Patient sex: F
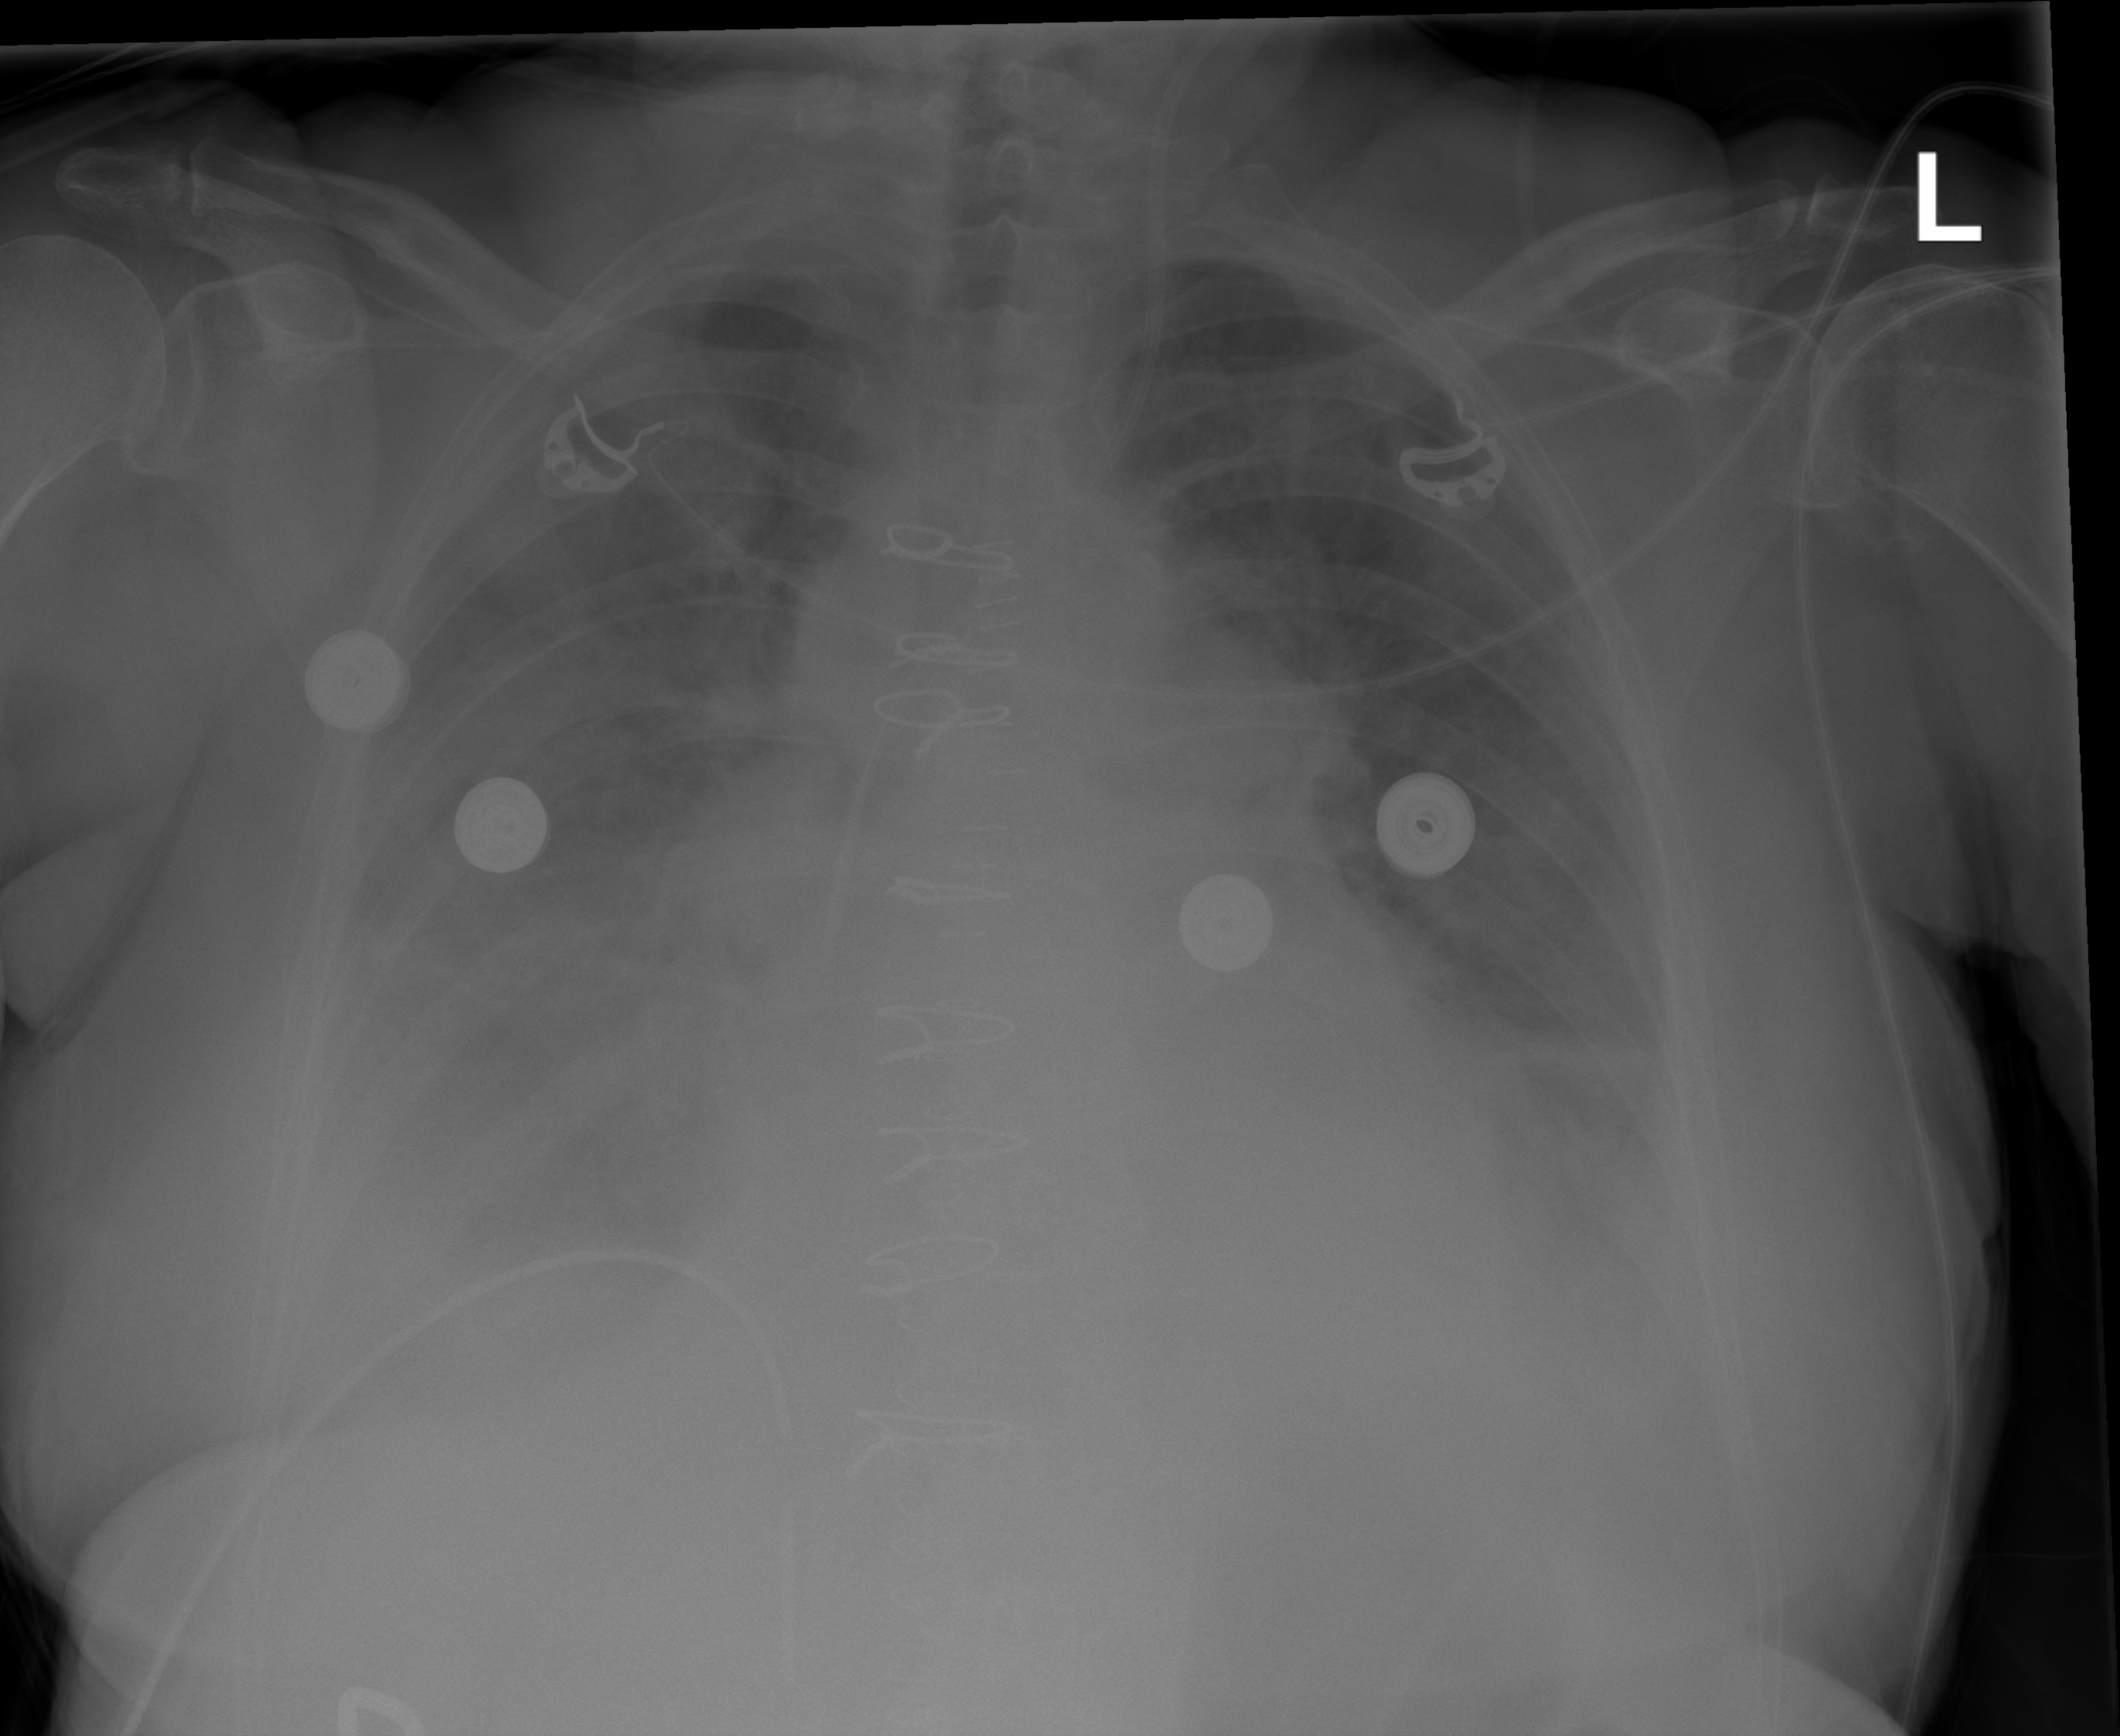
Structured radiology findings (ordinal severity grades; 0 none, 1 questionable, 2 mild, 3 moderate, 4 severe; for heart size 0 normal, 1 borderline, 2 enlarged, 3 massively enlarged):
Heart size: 2
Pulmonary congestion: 2
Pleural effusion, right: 3
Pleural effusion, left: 2
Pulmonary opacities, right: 0
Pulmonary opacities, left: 0
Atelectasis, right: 3
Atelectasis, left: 3